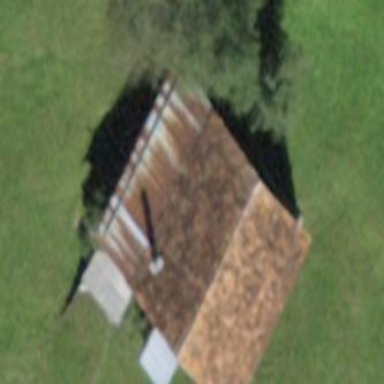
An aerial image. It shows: Building with tile roof.